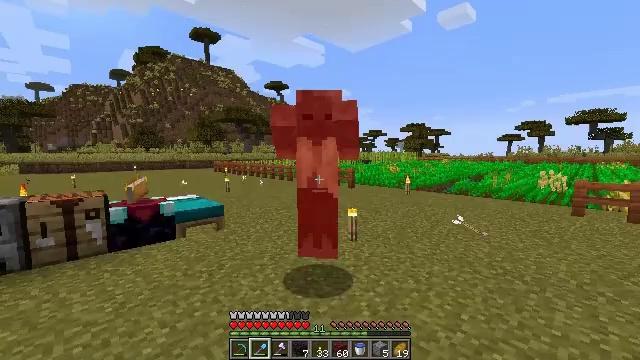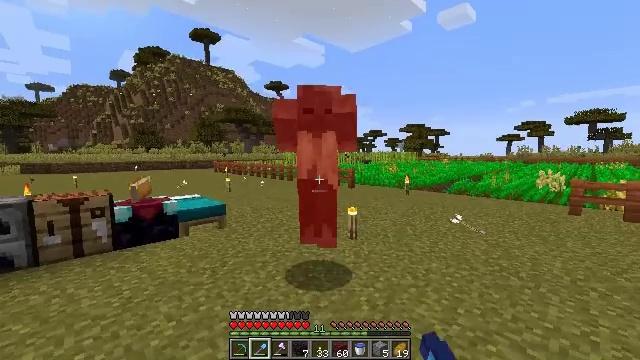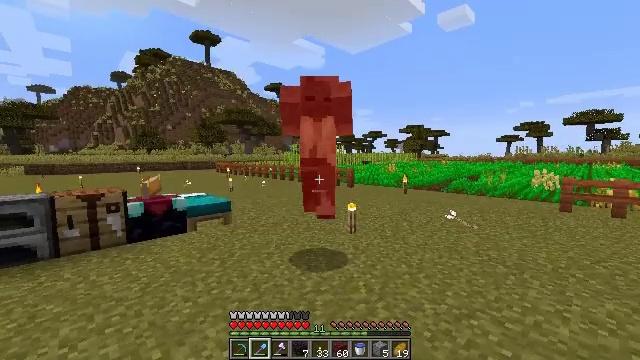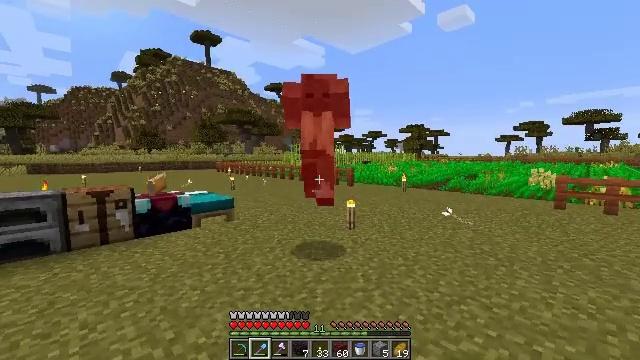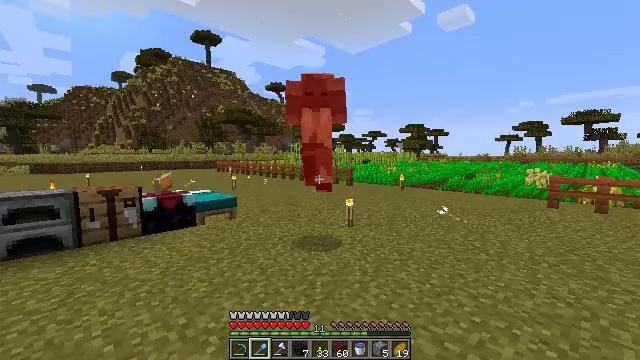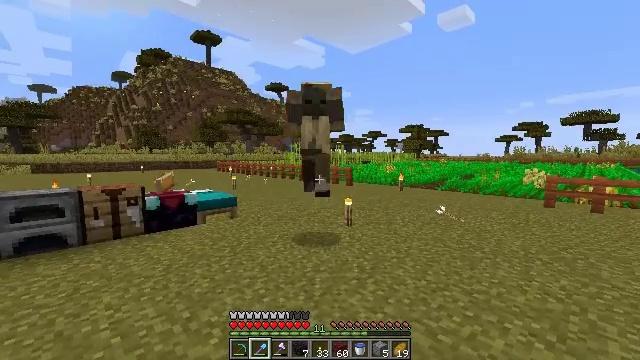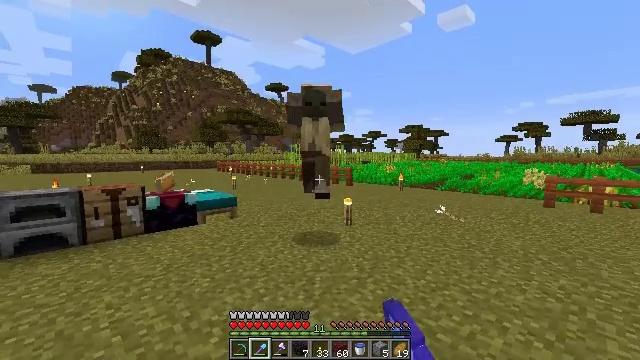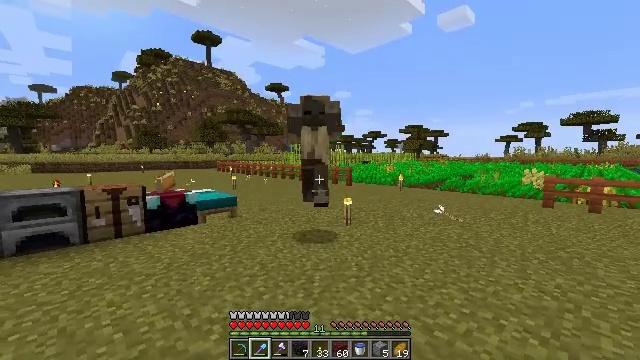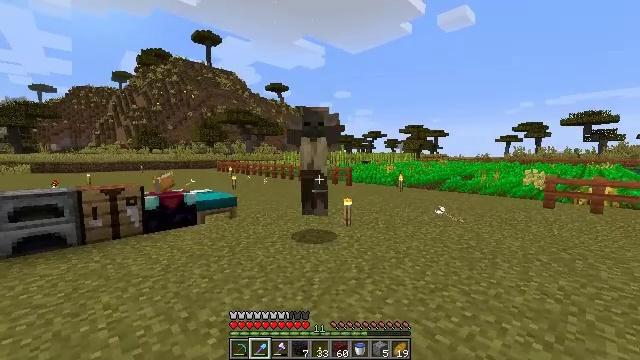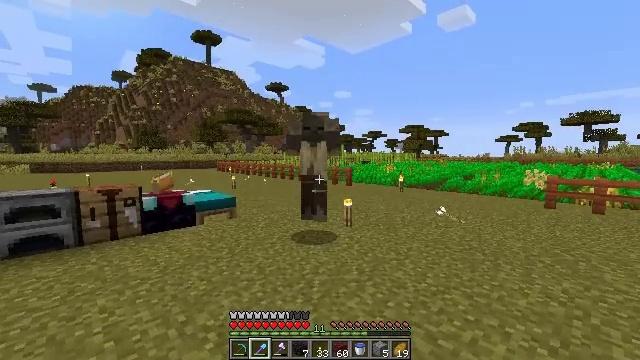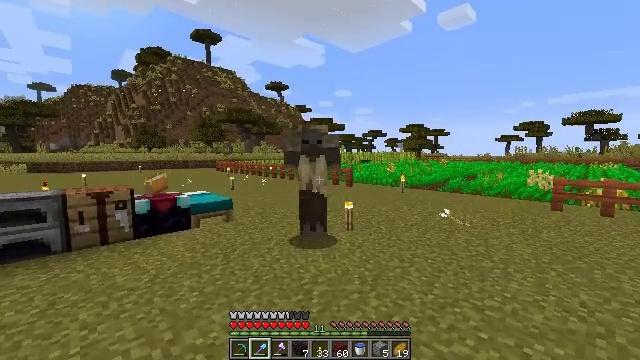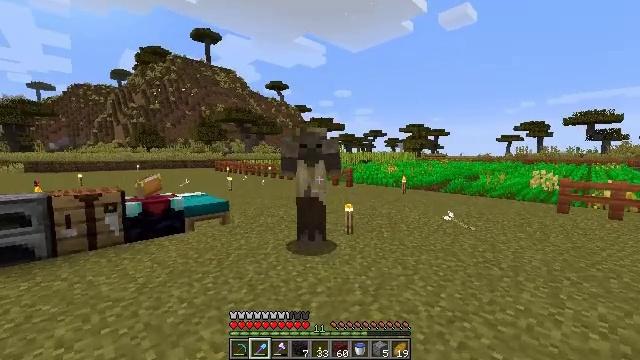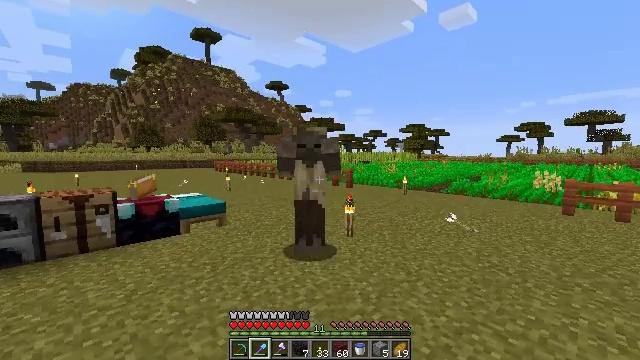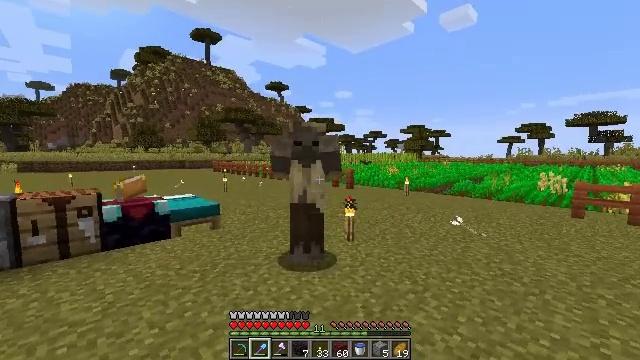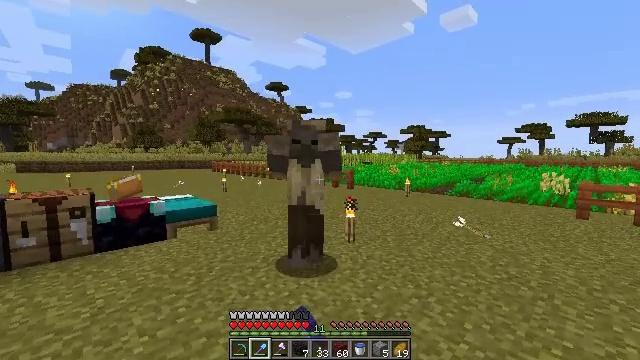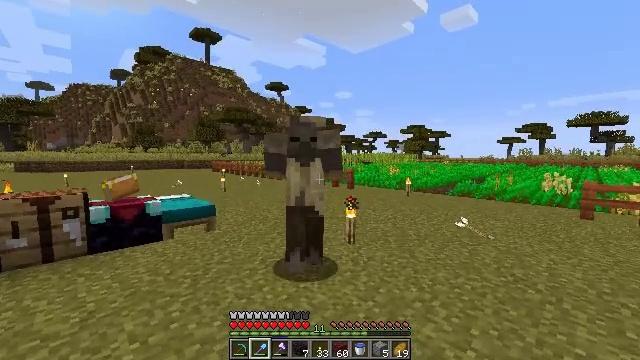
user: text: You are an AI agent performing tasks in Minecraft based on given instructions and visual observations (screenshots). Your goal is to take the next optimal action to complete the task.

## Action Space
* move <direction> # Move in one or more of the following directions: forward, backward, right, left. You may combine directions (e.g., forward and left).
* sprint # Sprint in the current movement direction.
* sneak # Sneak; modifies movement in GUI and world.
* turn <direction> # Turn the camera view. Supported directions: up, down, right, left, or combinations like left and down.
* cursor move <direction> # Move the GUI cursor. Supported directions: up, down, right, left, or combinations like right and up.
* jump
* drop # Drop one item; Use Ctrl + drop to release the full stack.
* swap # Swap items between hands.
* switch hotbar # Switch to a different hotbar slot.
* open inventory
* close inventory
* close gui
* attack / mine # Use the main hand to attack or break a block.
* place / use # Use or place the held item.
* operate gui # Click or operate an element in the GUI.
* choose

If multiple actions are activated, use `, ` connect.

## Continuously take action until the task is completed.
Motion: motion action
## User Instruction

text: Kill a husk.
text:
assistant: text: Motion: move back, attack / mine
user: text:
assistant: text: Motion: move back, attack / mine
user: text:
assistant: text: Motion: move back, attack / mine
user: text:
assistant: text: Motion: no_op
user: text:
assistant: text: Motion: attack / mine
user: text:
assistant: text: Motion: attack / mine
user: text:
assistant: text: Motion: attack / mine
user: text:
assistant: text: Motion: move forward
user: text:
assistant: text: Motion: move forward
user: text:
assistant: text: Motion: move forward
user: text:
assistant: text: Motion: move forward
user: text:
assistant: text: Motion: move forward
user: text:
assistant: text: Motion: move forward, attack / mine
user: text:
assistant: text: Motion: move forward, attack / mine
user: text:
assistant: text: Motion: move forward, attack / mine
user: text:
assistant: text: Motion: move forward, attack / mine
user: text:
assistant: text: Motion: move forward
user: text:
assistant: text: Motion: attack / mine
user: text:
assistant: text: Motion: turn left, attack / mine
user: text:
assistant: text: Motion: attack / mine
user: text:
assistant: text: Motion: move back
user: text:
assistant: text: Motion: move back
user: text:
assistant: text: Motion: attack / mine